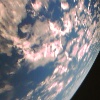
Label: cloud